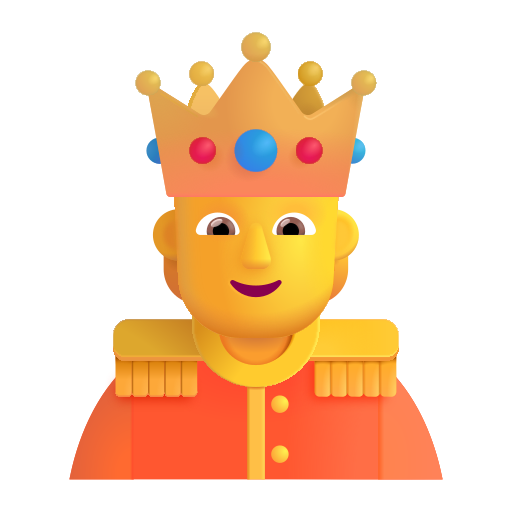
person with crown color default